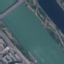
Land use / land cover: River